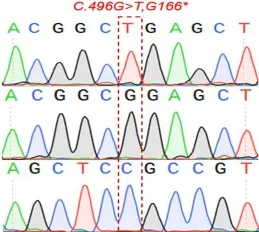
The clinical data and genetic analysis of the patient with MMP21 variant. (B) Sanger DNA sequencing chromatogram demonstrating the homozygosity for an MMP21 stopgain variant (c. G496T; p. G166.
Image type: chart (chart)